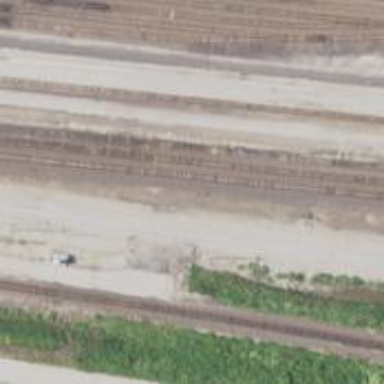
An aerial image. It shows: Railway yard used for servicing trains.